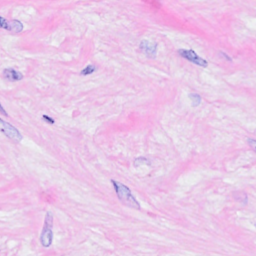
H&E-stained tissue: Breast